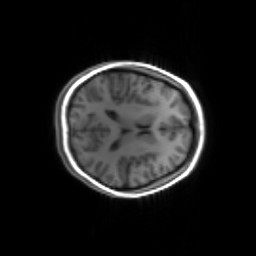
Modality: inplaneT1
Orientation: axial
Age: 21
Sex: female
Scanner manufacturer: siemens
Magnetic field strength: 3 T
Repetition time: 1.2 s
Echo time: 0.00251 s